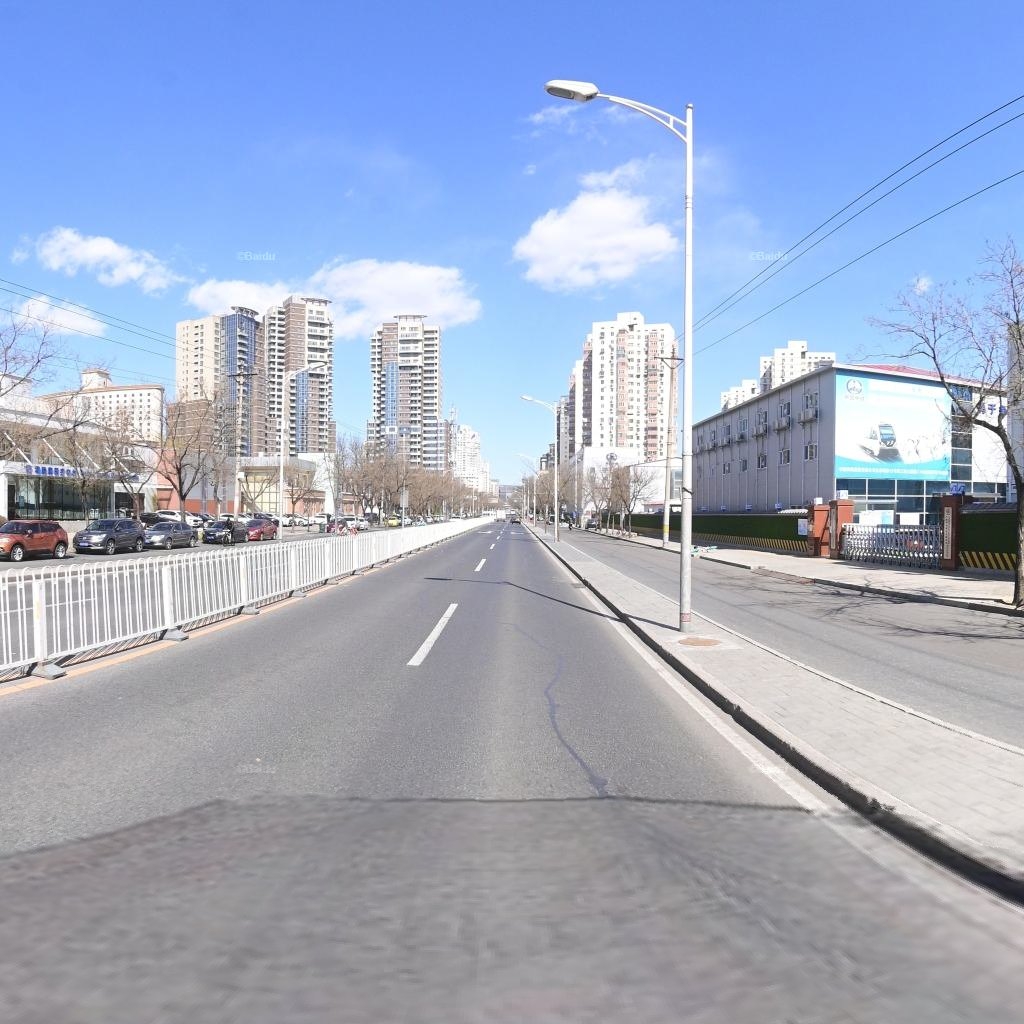
Region: Chaoyang
Road damage annotations: longitudinal patch, manhole cover